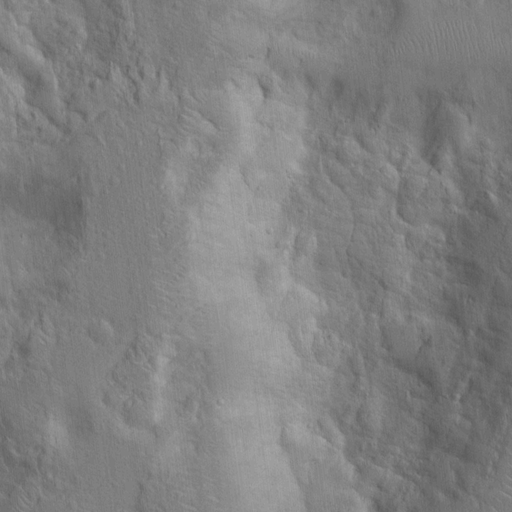
Objects detected: cone, cone, cone, cone, cone